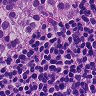
Metastatic tissue present: yes